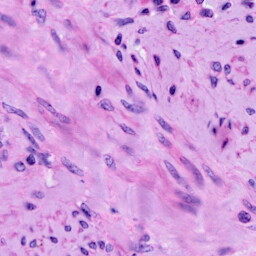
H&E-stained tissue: Cervix